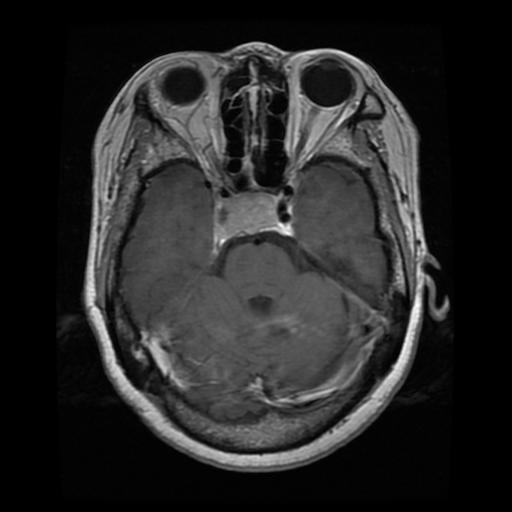
Label: pituitary